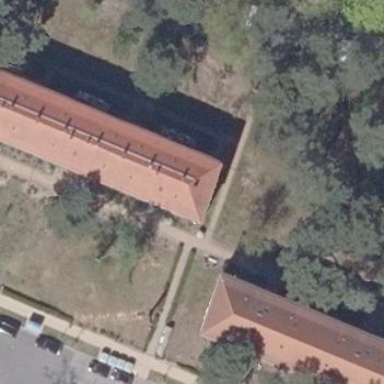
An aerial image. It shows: Apartment building with hipped roof.